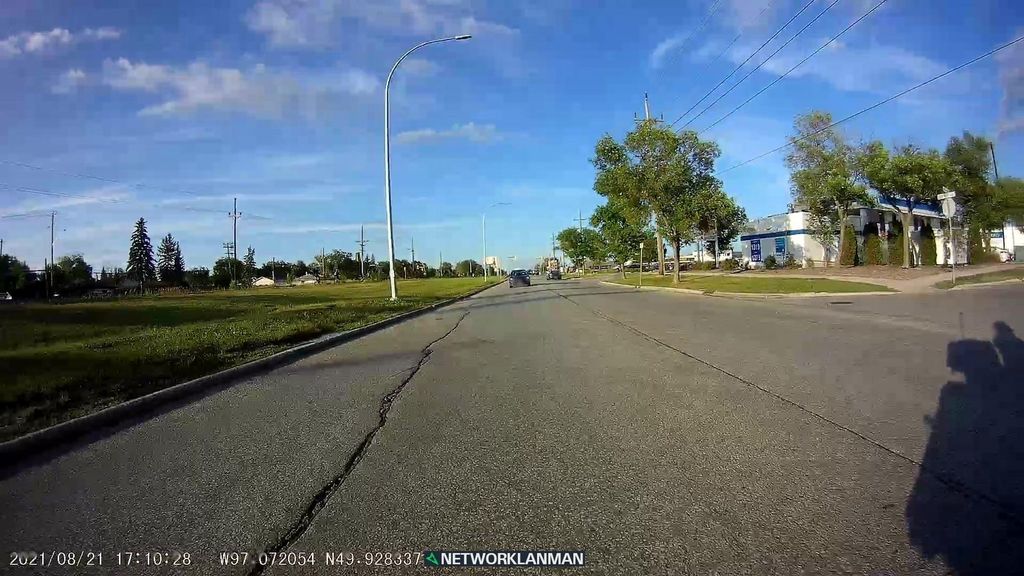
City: winnipeg